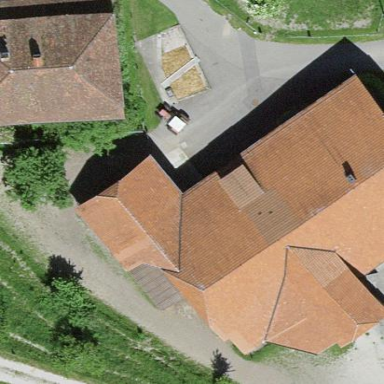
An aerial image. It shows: Farm building.